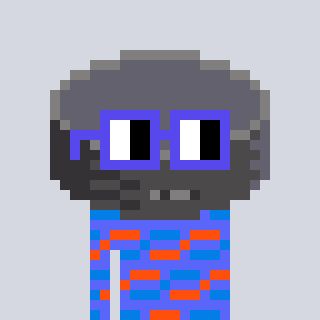
a pixel art character with square blue glasses, a hockey puck-shaped head and a purple-colored body on a cool background